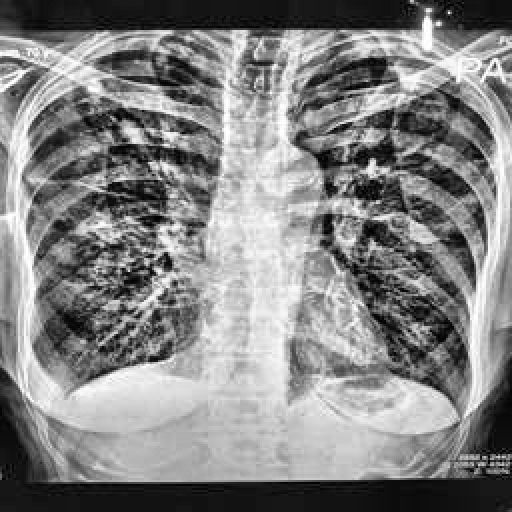
Finding: TUBERCULOSIS